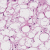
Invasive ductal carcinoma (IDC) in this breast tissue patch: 0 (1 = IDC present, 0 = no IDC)